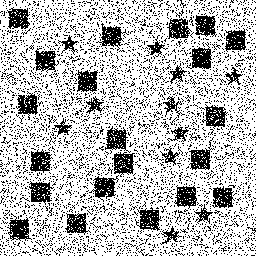
Squares: 21
Triangles: 0
Stars: 11
Total shapes: 32